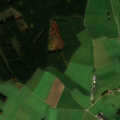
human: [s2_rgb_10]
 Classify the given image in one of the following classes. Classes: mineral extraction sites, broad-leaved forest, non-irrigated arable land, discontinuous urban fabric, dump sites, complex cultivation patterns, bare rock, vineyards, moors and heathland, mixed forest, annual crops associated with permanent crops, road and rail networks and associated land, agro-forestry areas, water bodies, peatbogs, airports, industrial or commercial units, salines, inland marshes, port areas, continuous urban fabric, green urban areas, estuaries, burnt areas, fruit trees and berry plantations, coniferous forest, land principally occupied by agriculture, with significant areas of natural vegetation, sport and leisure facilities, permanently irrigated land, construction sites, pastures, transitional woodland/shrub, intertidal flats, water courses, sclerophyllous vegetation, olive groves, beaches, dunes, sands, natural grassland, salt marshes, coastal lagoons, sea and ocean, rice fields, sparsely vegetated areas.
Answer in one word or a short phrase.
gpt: pastures, complex cultivation patterns, coniferous forest